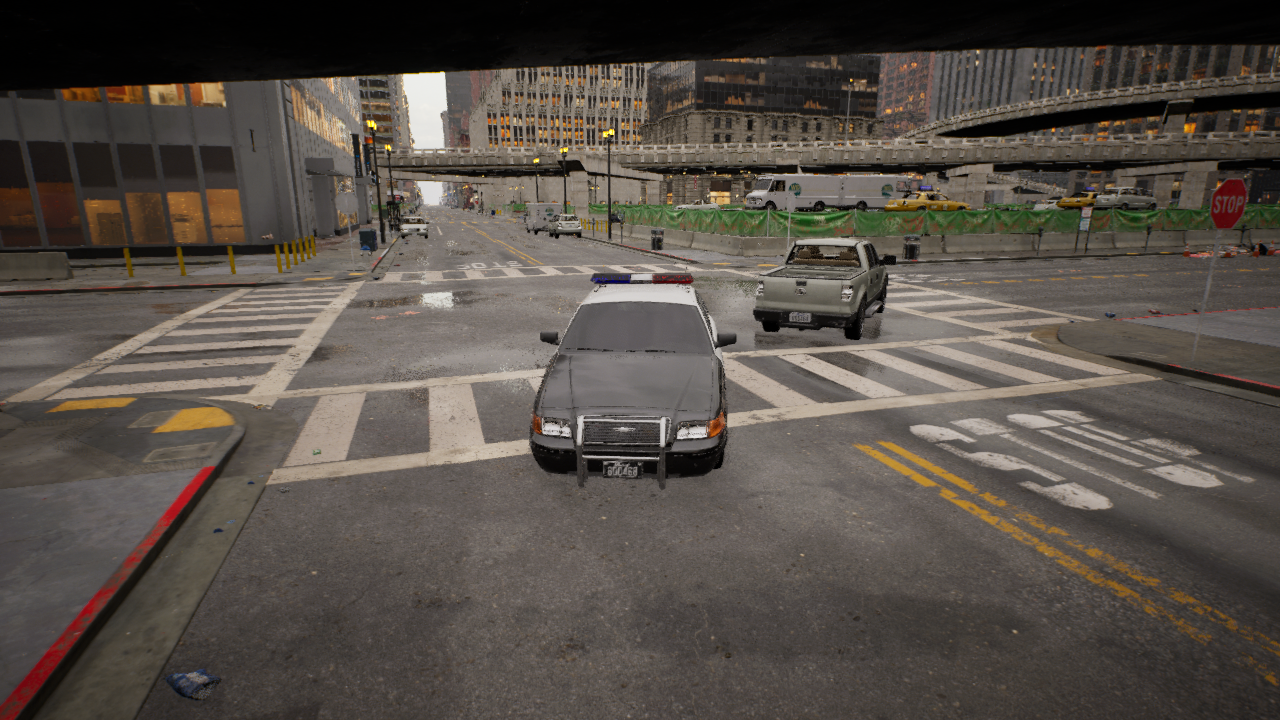
Venue: intersection
Lighting: golden hour
Vehicle rig: sedan